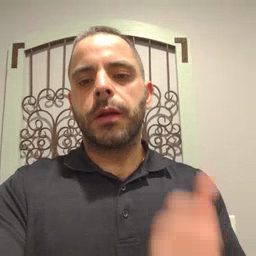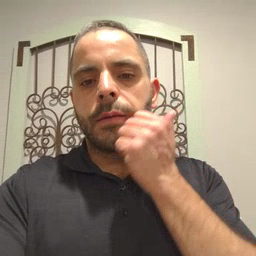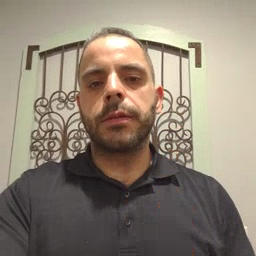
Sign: every